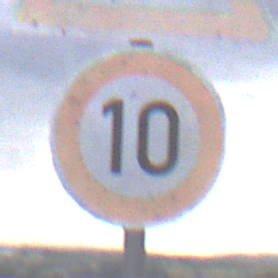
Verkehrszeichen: Geschwindigkeit10
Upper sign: SeitenwindVonLinks
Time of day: MorningAfternoon
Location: Outdoor (Suburban)
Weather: PartlyCloudy
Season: NotSpecified
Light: Natural